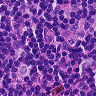
Metastatic tissue present: no